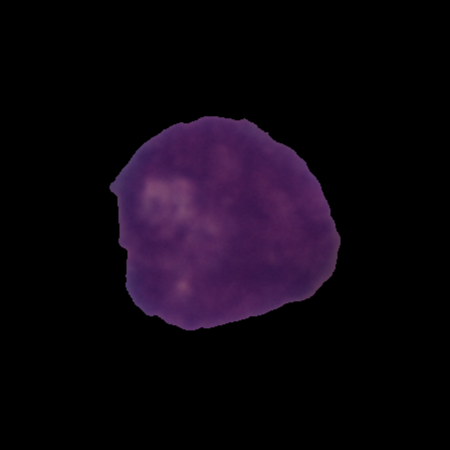
Label: cancer